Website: bh-photo
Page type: customer-info-address
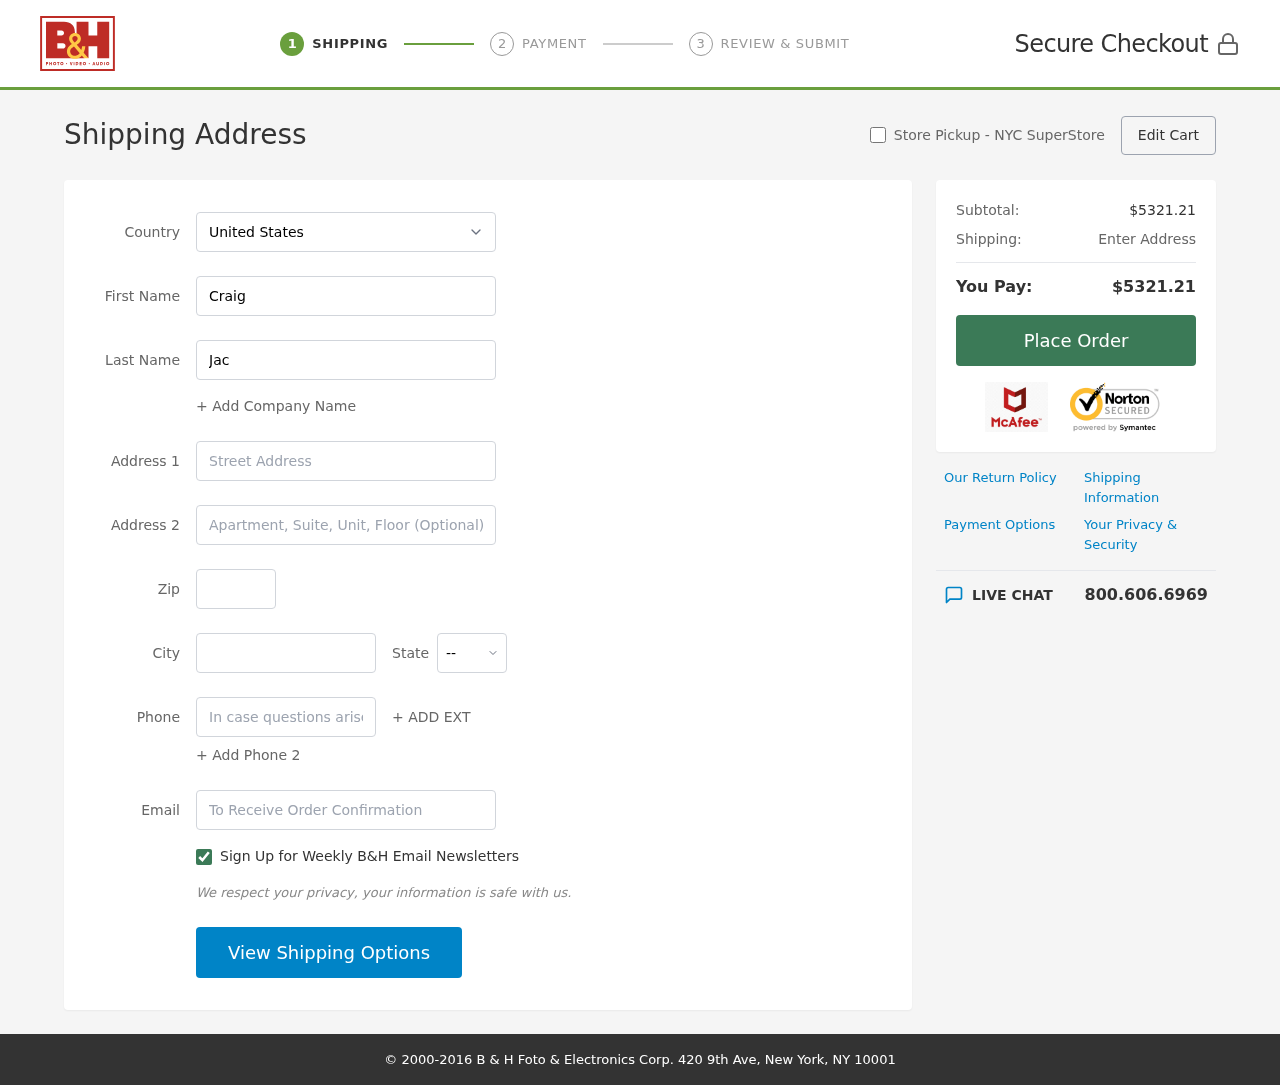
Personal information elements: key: PII_CITY
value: Rhondaland
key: PII_COUNTRY
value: United States
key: PII_EMAIL
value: craig.jacobs@hotmail.com
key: PII_FIRSTNAME
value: Craig
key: PII_LASTNAME
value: Jacobs
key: PII_PHONE
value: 4798442270
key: PII_POSTCODE
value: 75115
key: PII_STATE_ABBR
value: MS
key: PII_STREET
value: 879 Anderson Route
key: PII_STREET2
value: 657 Lane Glen
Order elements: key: ORDER_SUBTOTAL
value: $5321.21
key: ORDER_TOTAL
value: $5321.21